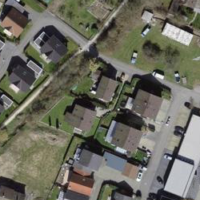
EUNIS habitat code: 54
Species observed at this site:
Cardamine pratensis